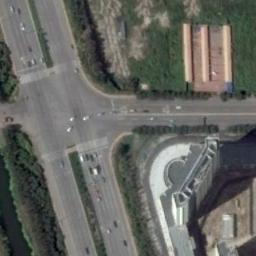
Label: intersection